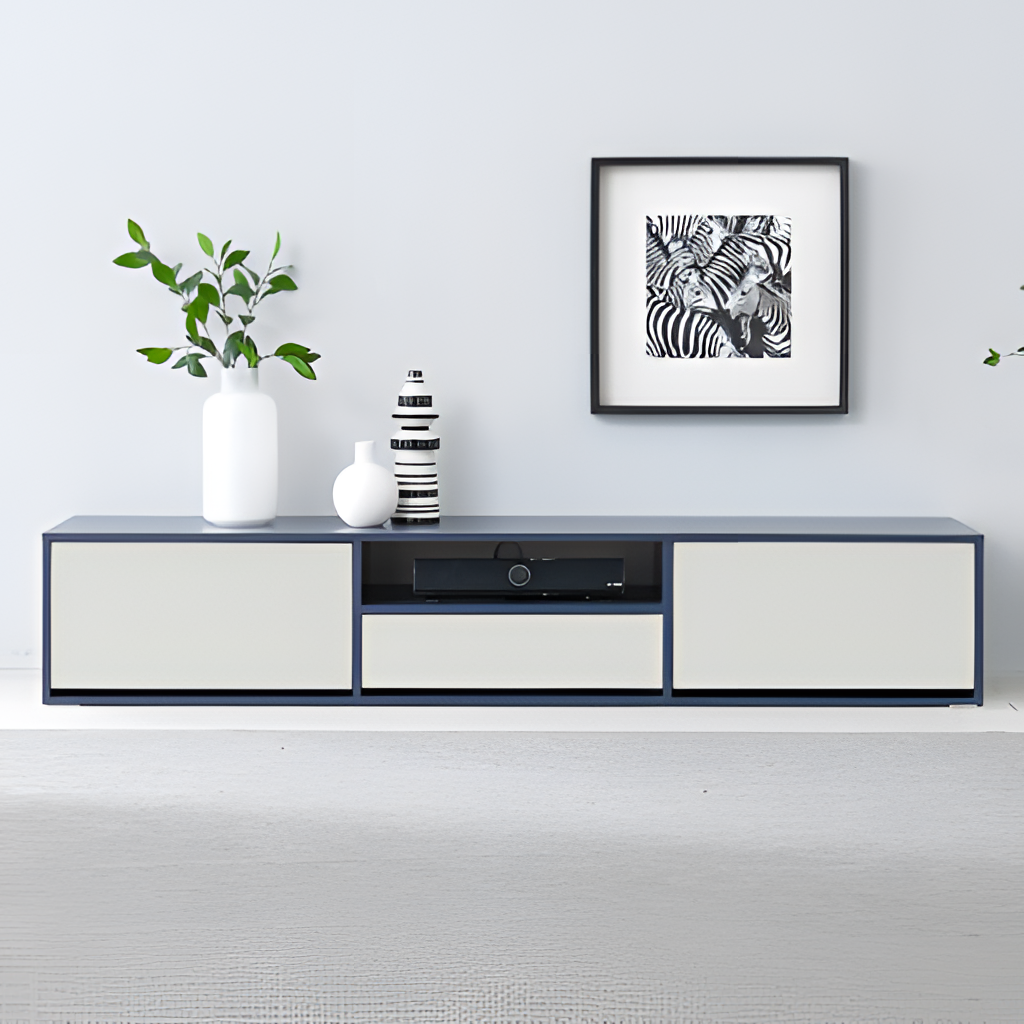
living room, wood media console, white paint wallpaper, with solid pattern, modern, white carpet flooring, with textured pattern